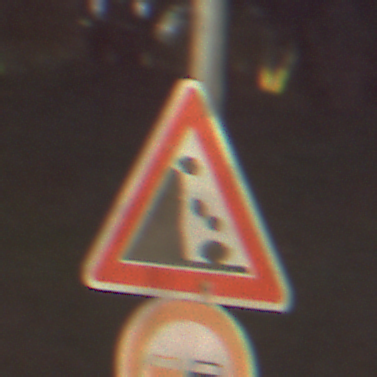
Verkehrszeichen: SteinschlagLinks
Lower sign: Ueberholverbot
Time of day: Night
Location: Outdoor (Suburban)
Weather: Clear
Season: NotSpecified
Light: Artificial